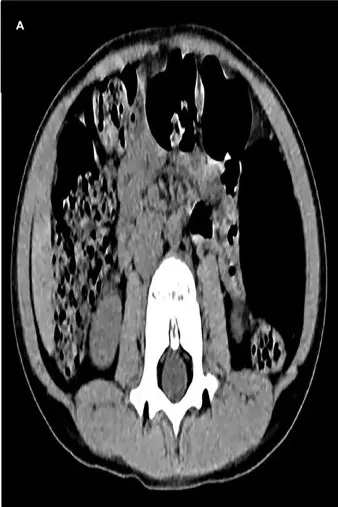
(A), Computed tomography (CT) scan shows an elliptical, very low-density mass in the left middle abdomen, which is wrapped in the left abdominal cavity, and the surrounding intestine is slightly compressed and displaced.
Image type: radiology (ct)